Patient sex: F
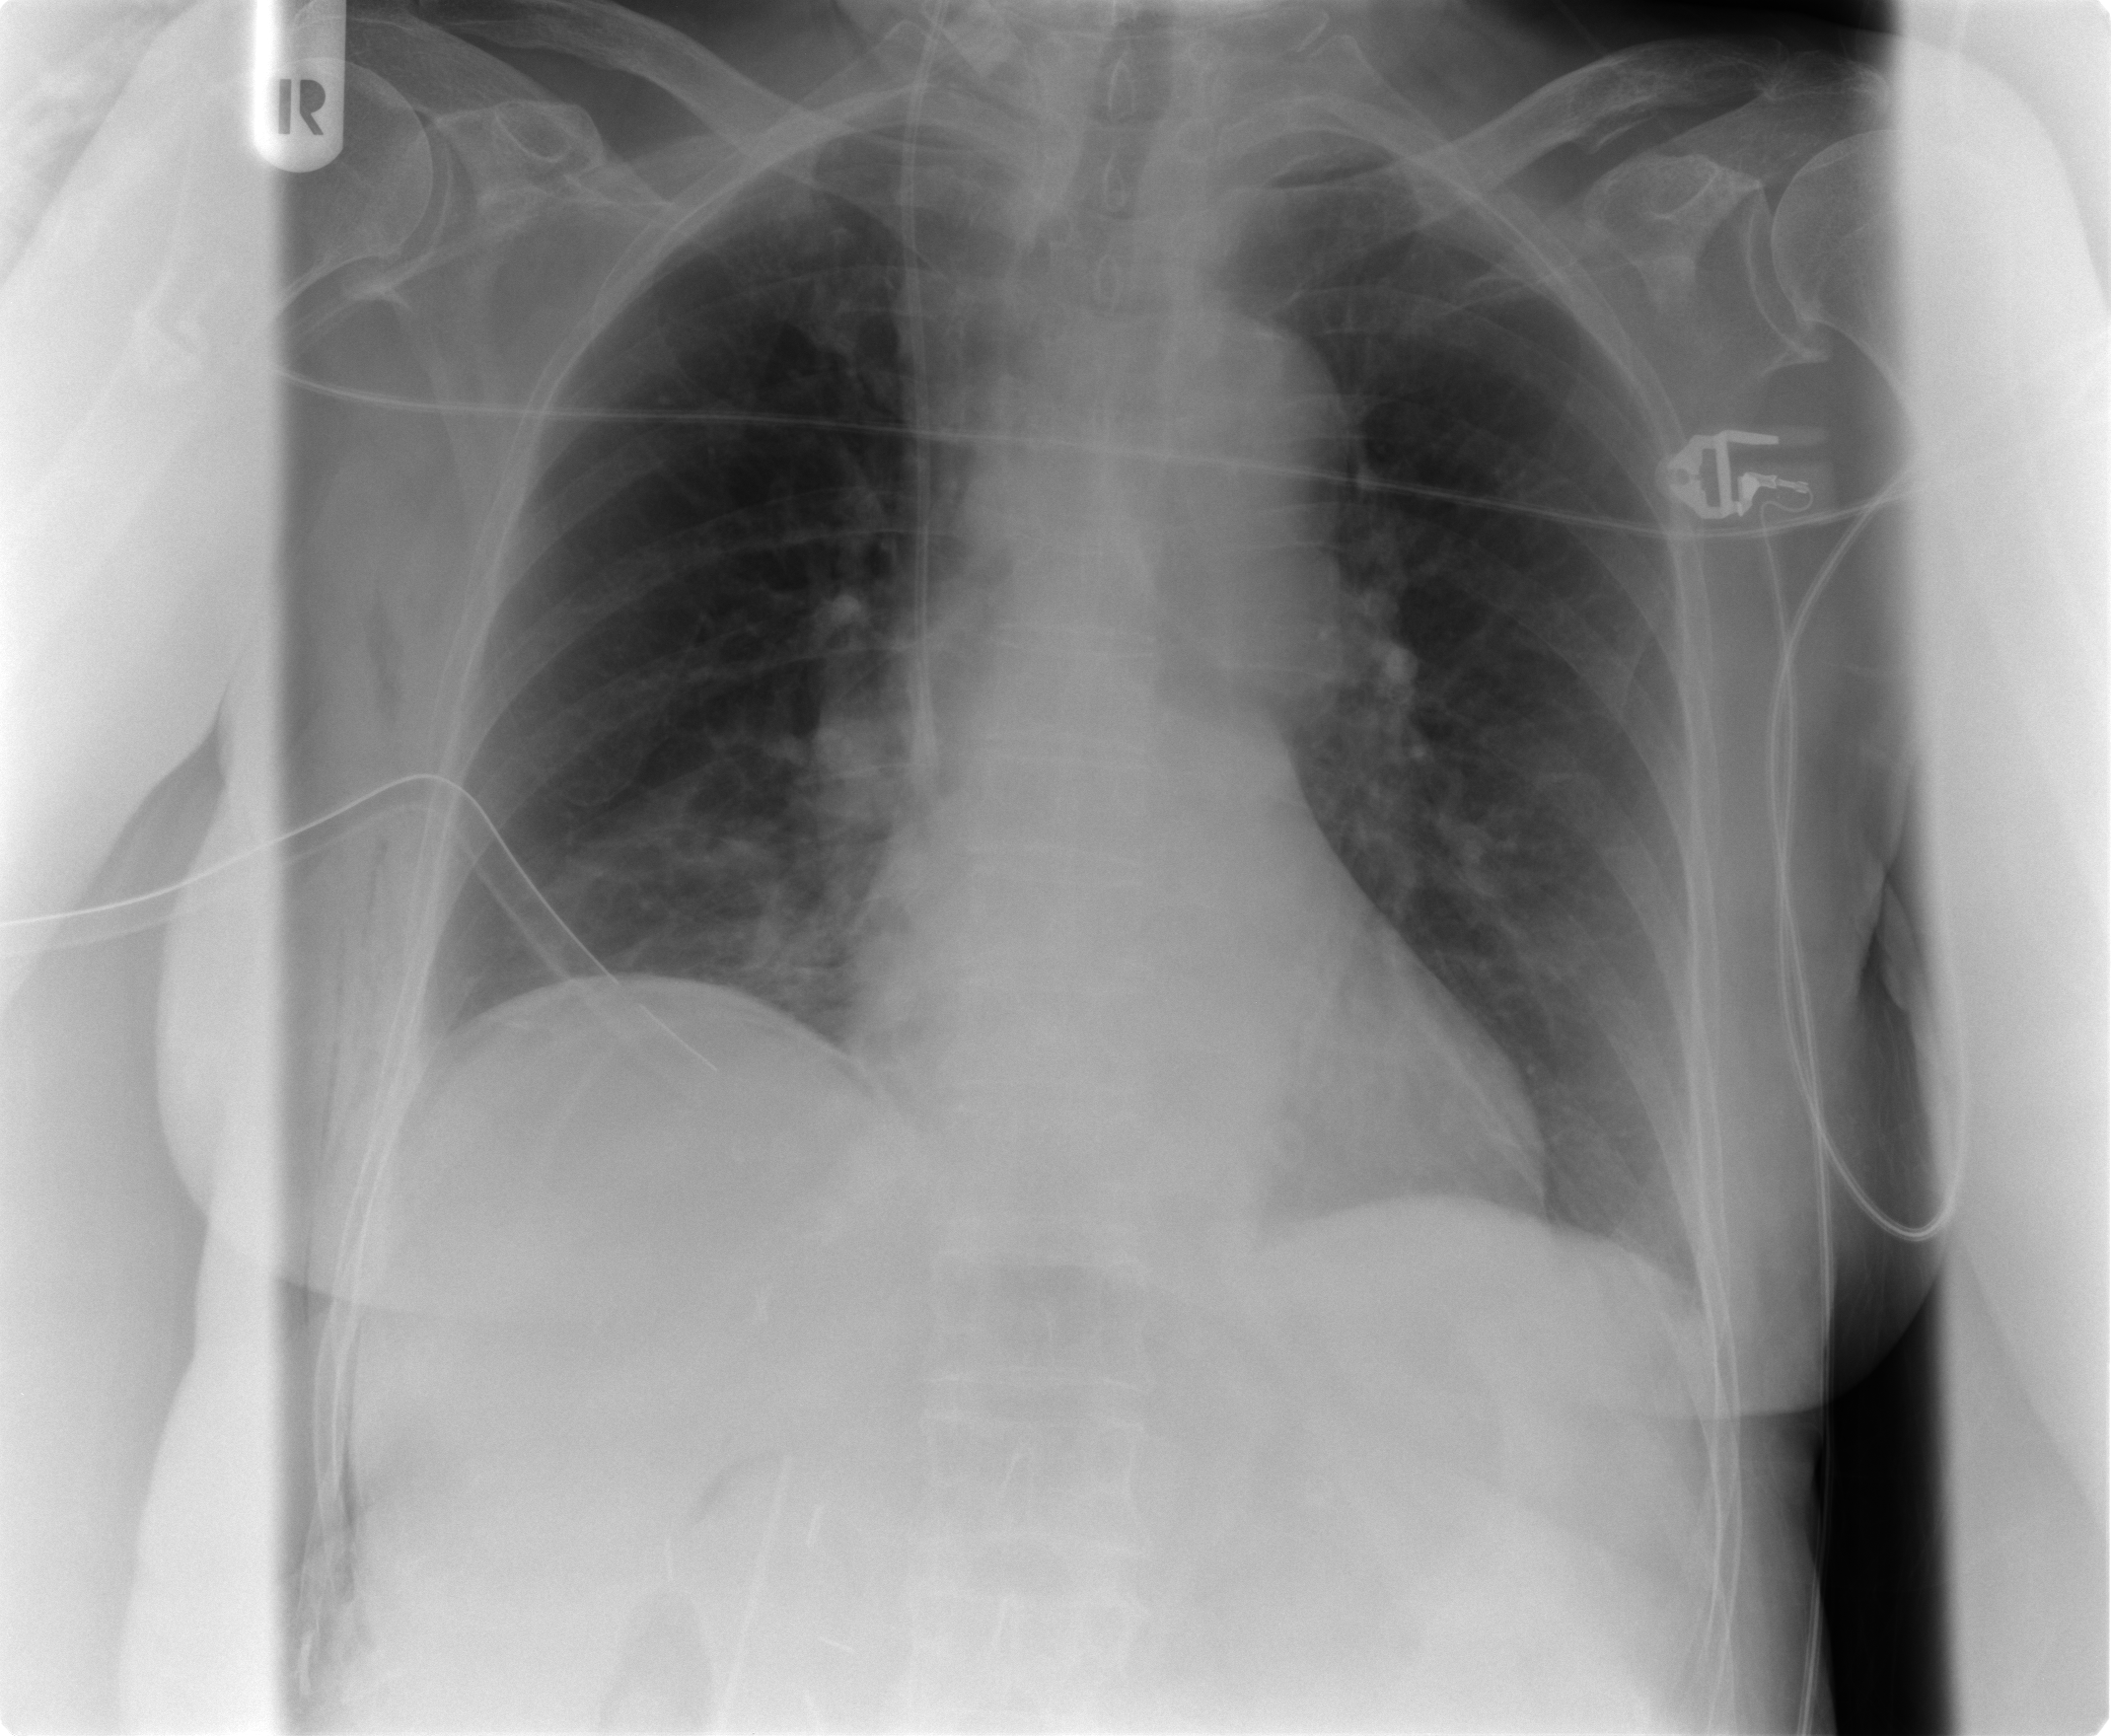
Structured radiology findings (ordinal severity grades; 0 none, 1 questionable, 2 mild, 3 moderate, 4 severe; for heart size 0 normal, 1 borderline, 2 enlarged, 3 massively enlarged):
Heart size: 0
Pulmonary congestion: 0
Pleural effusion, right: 0
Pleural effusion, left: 0
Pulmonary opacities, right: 0
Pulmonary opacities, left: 0
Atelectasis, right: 1
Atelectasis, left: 0